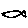
Label: fish